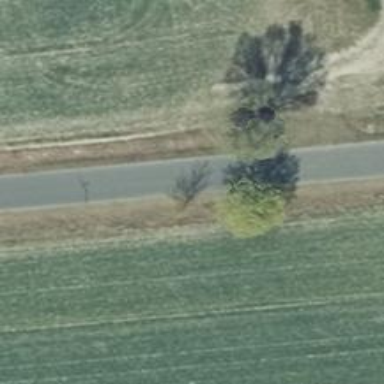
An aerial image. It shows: Deciduous broadleaved tree.